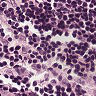
Metastatic tissue present: no